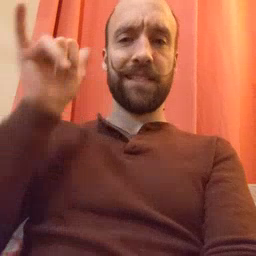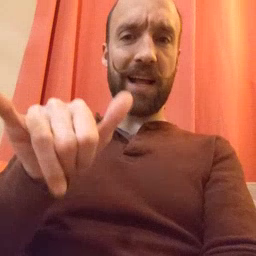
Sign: stay